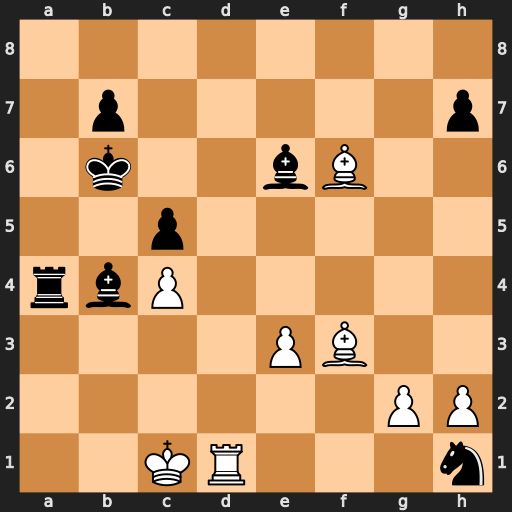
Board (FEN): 8/1p5p/1k2bB2/2p5/rbP5/4PB2/6PP/2KR3n
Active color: w
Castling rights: -
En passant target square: -
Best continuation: Rd6+ Kc7 Rxe6